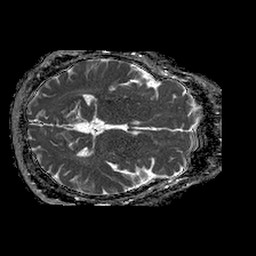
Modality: ADC
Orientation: axial
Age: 59
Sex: male
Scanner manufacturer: philips
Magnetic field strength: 1.5 T
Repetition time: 4.6 s
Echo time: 0.08631 s